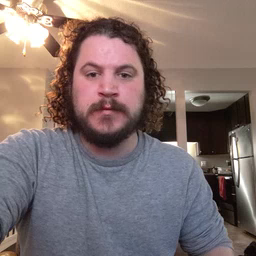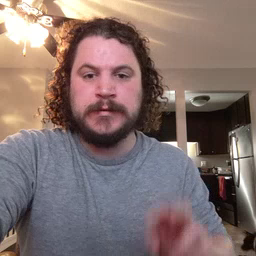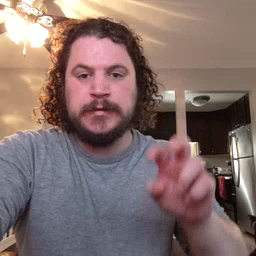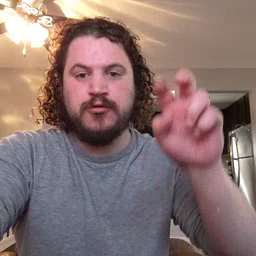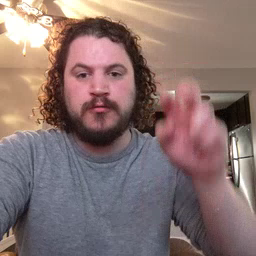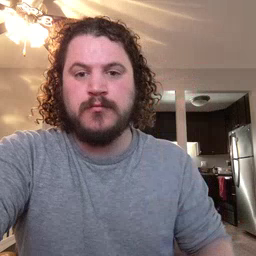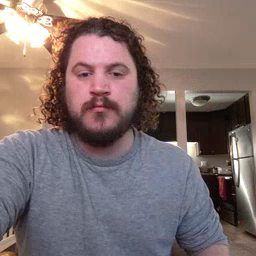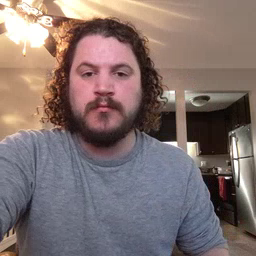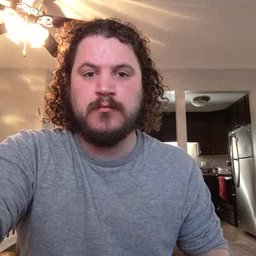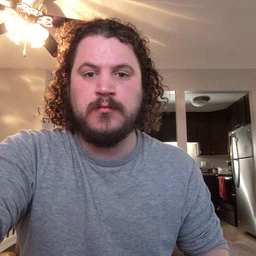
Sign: stairs